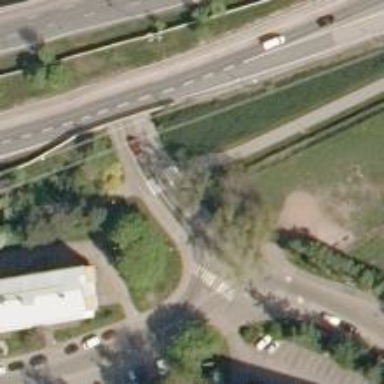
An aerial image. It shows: Asphalt cycleway with crossing.